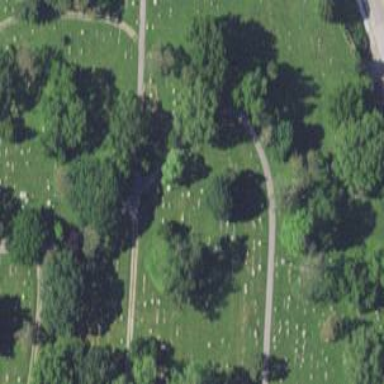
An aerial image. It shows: Memorial site with historic significance.